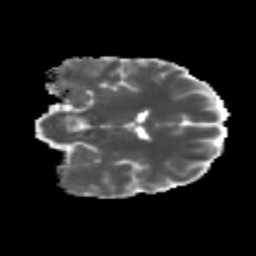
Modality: MD
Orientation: coronal
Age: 25
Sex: male
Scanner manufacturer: siemens
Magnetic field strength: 3 T
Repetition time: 3.5 s
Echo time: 0.113 s